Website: lowes
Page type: account-dashboard
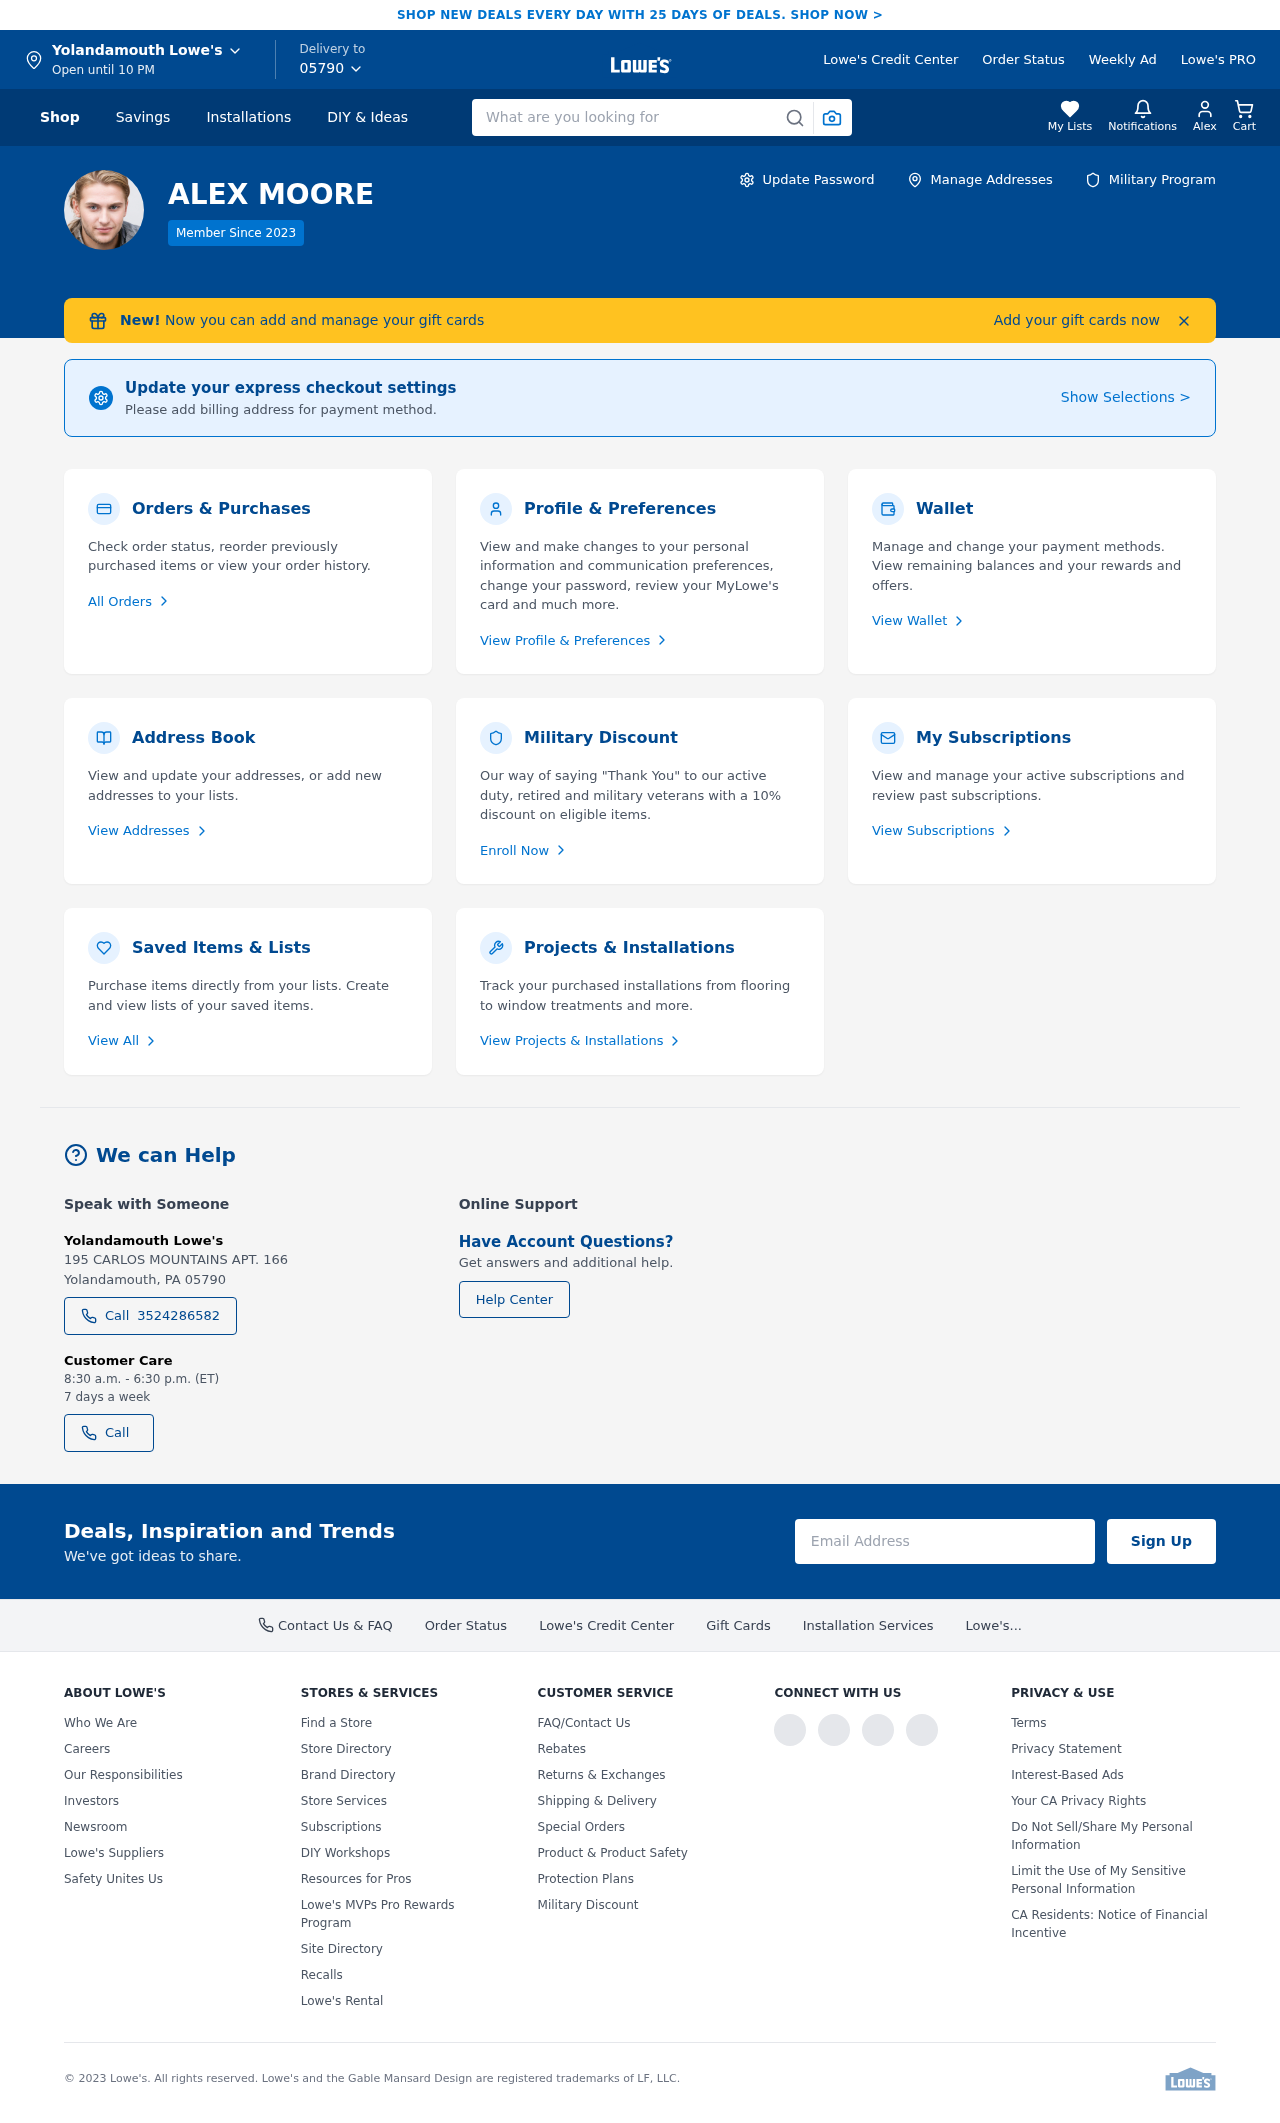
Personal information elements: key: PII_CITY
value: Yolandamouth
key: PII_FIRSTNAME
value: Alex
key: PII_FULLNAME
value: ALEX MOORE
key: PII_PHONE
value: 3524286582
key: PII_POSTCODE
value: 05790
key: PII_POSTCODE_FULL
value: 05790
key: PII_POSTCODE_NUMERIC
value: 5790
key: PII_CITY2
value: Yolandamouth
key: PII_STREET2
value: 195 CARLOS MOUNTAINS APT. 166
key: PII_STATE_ABBR
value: PA
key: PII_CITY_STATE
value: Yolandamouth, PA
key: PII_CITY_STATE_ZIP
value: Yolandamouth, PA 05790
Search elements: key: HEADER_SEARCH
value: What are you looking for